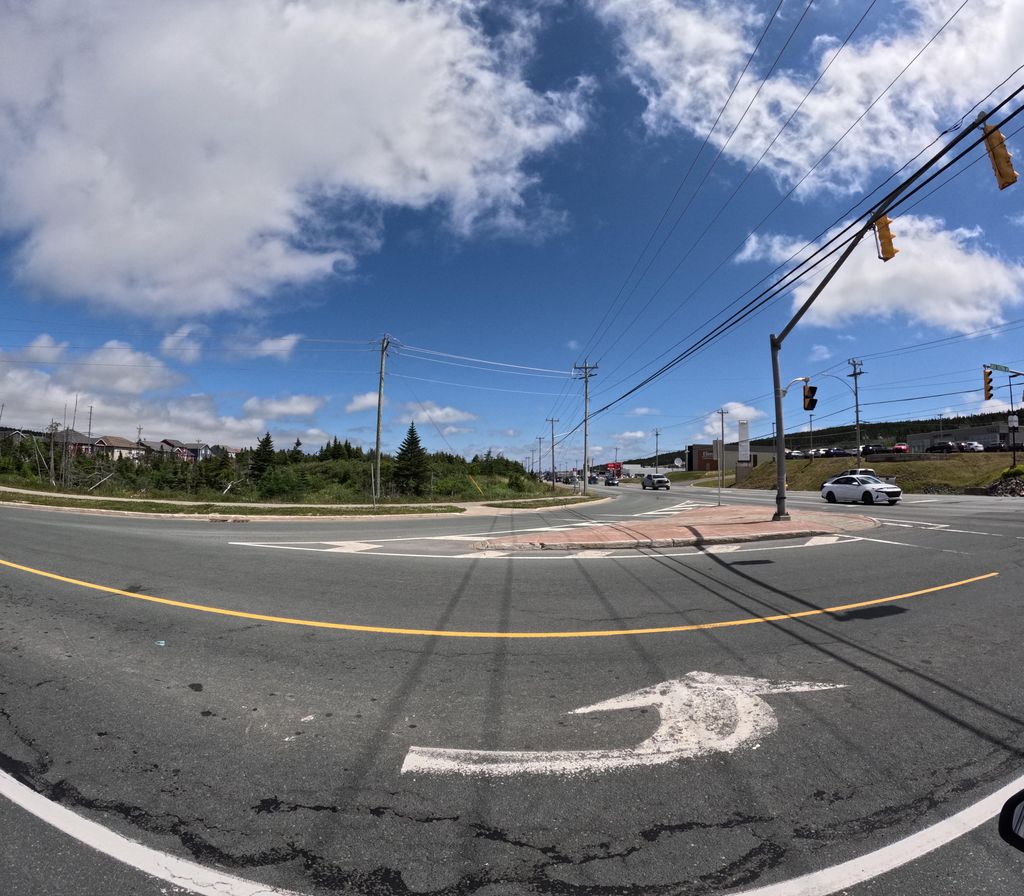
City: st_johns